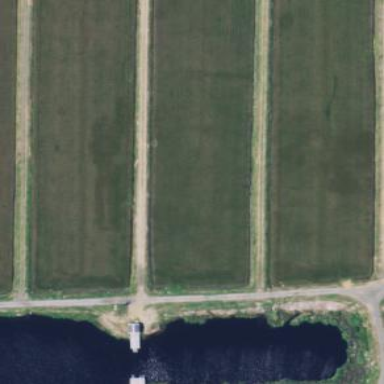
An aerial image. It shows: Farmland where cranberries are grown.